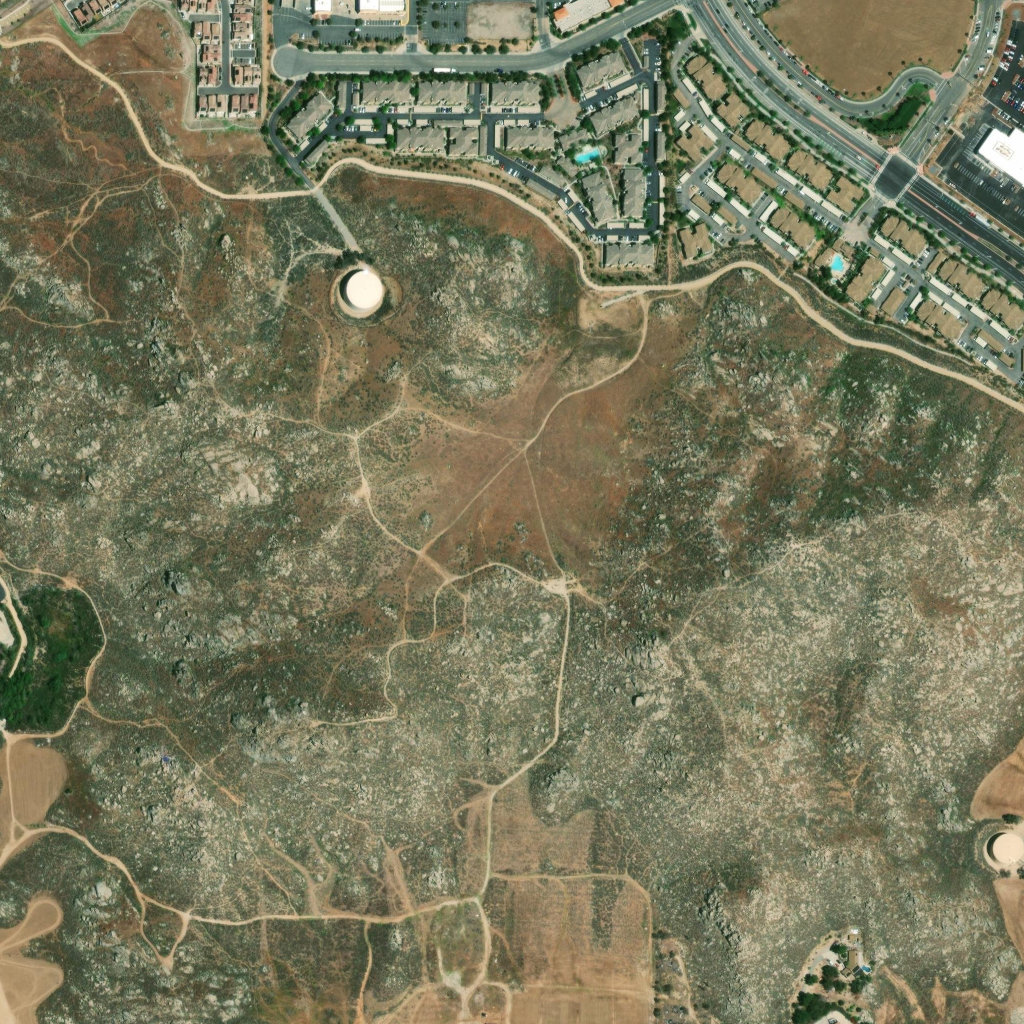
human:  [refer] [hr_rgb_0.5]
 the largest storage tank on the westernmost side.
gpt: <box>[[33, 26, 37, 30, 0]]</box>